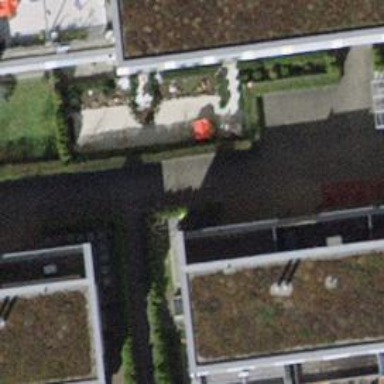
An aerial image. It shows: Building with flat roof.